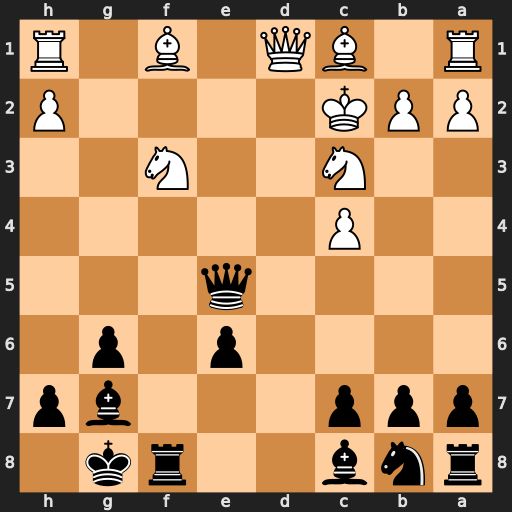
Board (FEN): rnb2rk1/ppp3bp/4p1p1/4q3/2P5/2N2N2/PPK4P/R1BQ1B1R
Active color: b
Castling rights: -
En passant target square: -
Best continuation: Qf5+ Bd3 Qxf3 Qxf3 Rxf3